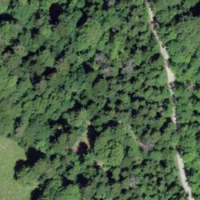
EUNIS habitat code: 45
Species observed at this site:
Lathyrus vernus